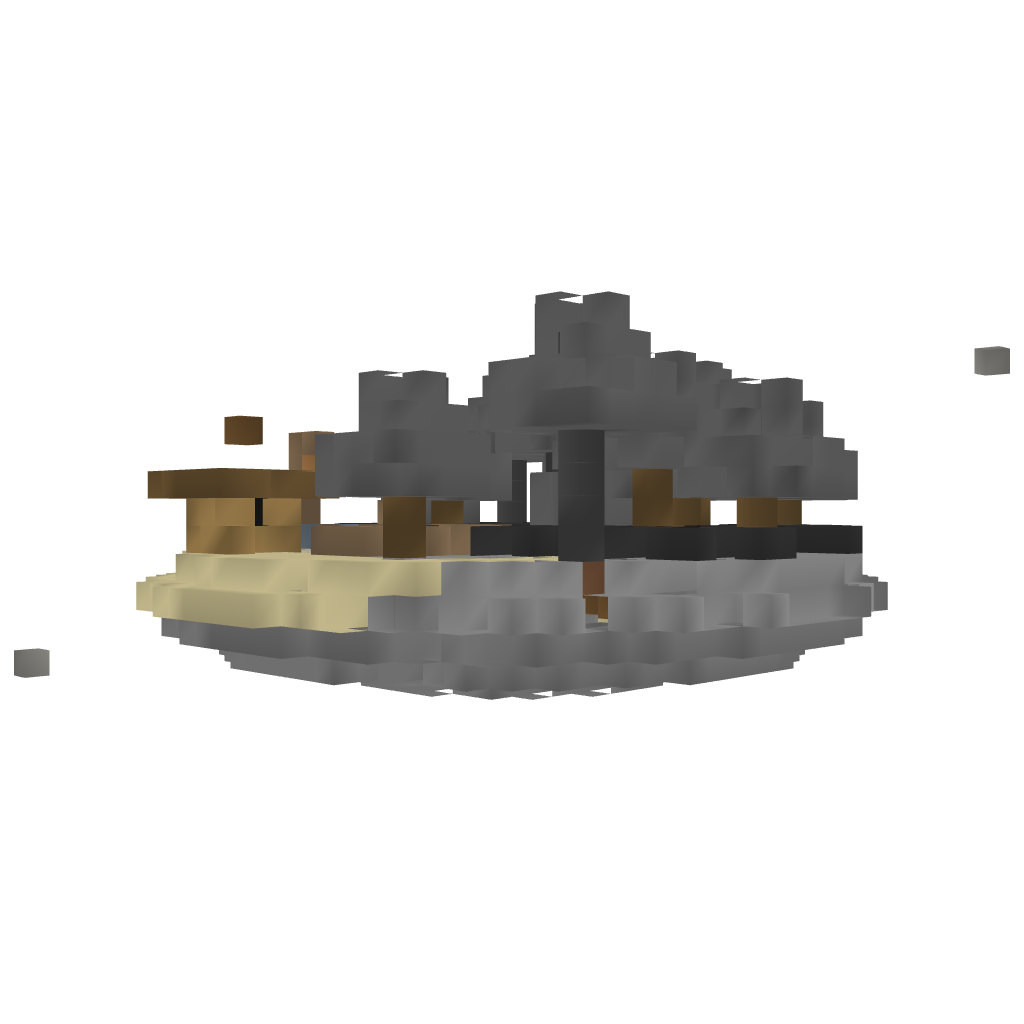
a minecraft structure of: small floating island